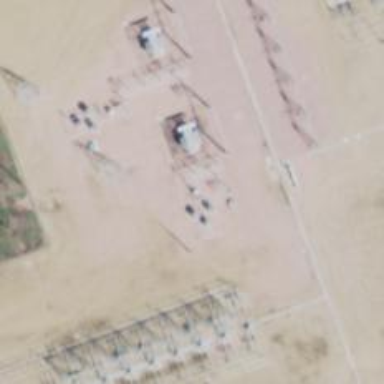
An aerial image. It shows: Switch used for power control.